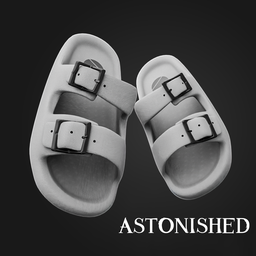
Label: people